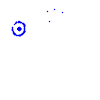
Particle: kaon